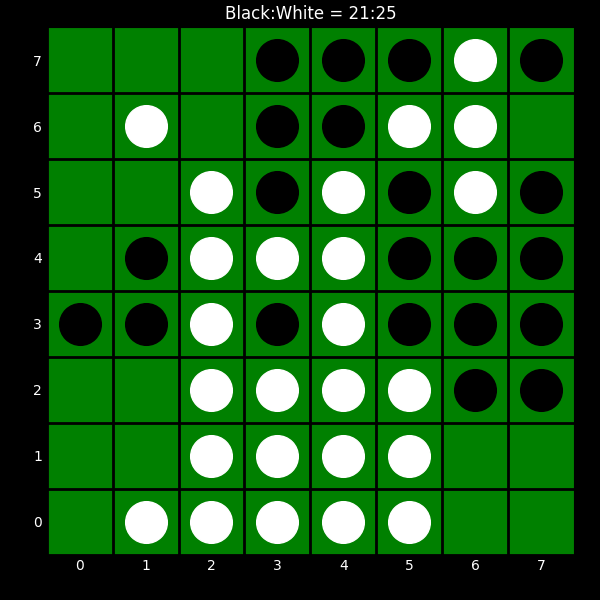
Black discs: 21
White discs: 25